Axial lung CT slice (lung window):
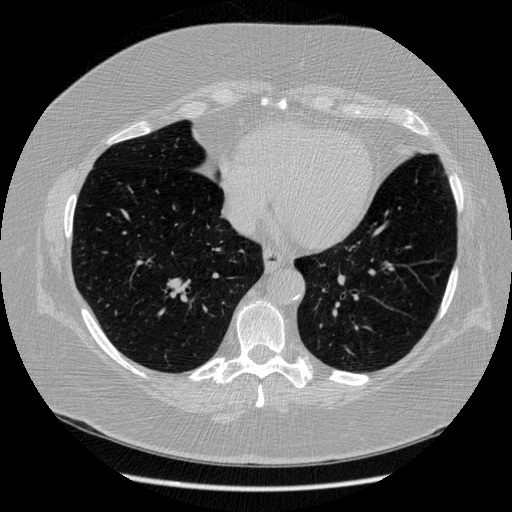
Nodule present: no